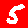
Digit: 5